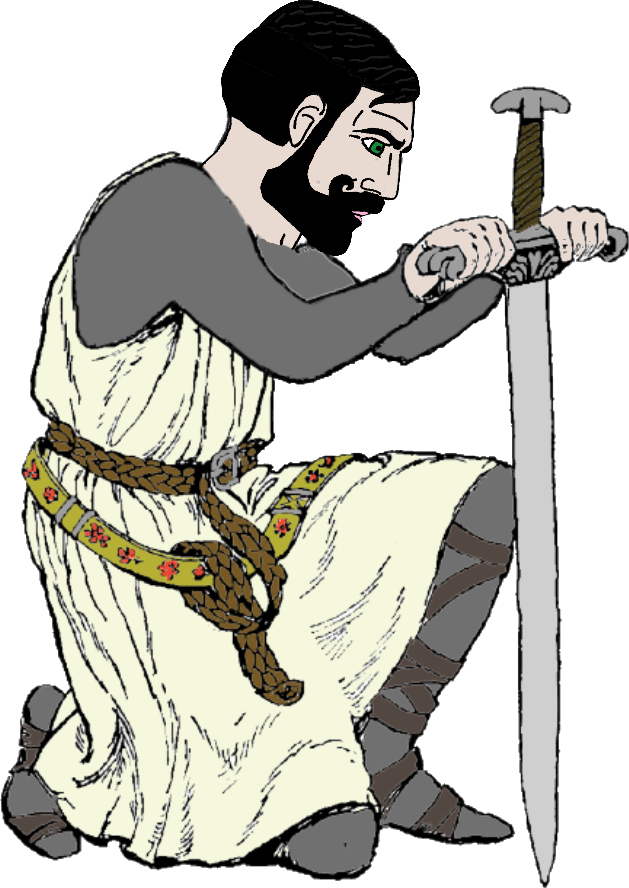
Label: 4_Yes_Chad